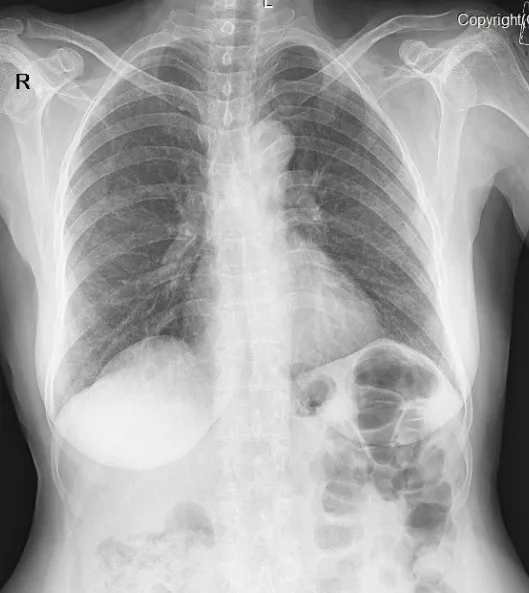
The patient's chest X-ray.
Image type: radiology (x_ray)